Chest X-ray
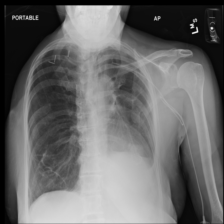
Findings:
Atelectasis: negative
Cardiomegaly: negative
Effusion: negative
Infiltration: negative
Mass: negative
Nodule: negative
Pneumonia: negative
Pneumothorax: negative
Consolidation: negative
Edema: negative
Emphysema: negative
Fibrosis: negative
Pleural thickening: negative
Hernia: negative